Question: When I open a file in vim editor, after a few seconds, a additional two columns with random text appears in the window. Can anyone tell me, what it is and how to rectify it?
I am attaching a screen-shot of the problem :

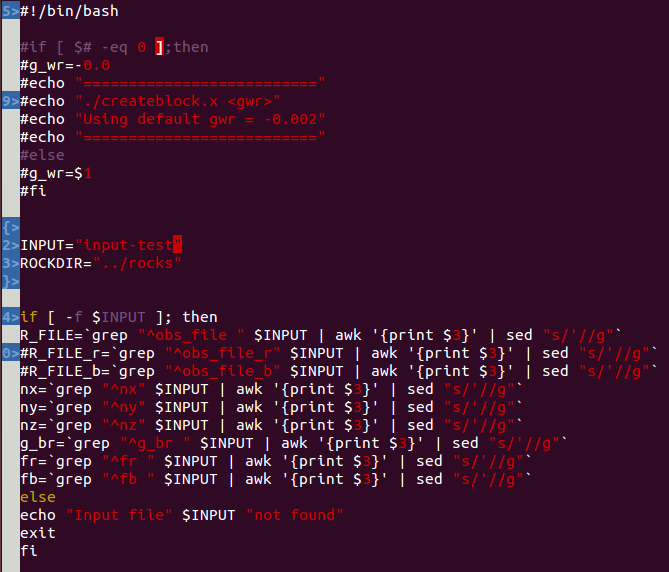
Answer: Sigh...
That column is the "sign column" and you can read about it and the related "signs" feature in ':help signs'.
What you see is the marks present in your file as displayed by a plugin, most likely <URL>.
If you don't want it, why did you install it?